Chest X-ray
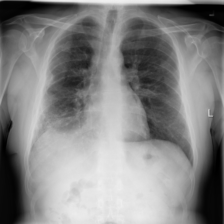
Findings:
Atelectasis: negative
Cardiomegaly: negative
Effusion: negative
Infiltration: negative
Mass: negative
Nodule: negative
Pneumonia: negative
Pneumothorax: negative
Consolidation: negative
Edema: negative
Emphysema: negative
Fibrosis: negative
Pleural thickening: negative
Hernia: negative